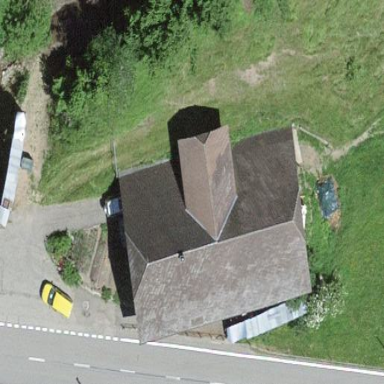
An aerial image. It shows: Farm building.